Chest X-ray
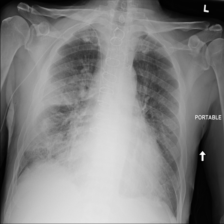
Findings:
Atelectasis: negative
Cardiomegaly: negative
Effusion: negative
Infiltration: positive
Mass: negative
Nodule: negative
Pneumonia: negative
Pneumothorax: negative
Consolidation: positive
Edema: negative
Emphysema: negative
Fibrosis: negative
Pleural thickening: positive
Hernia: negative